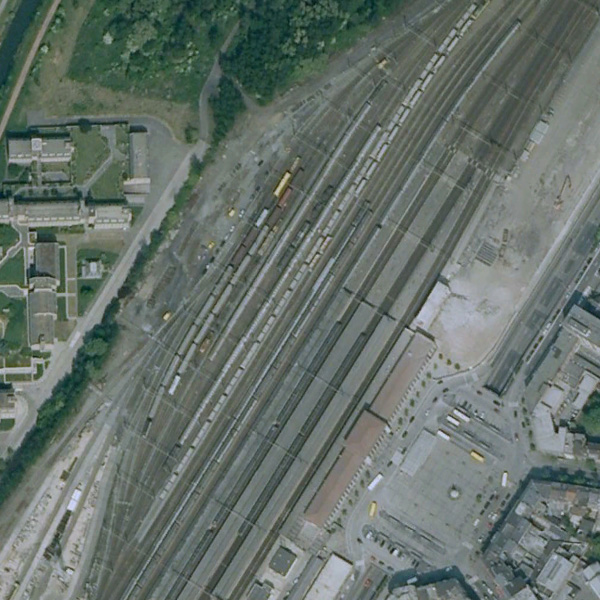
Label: RailwayStation